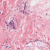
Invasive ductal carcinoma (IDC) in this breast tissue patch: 0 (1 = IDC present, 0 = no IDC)